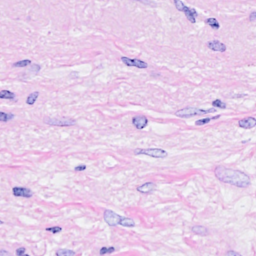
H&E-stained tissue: Breast